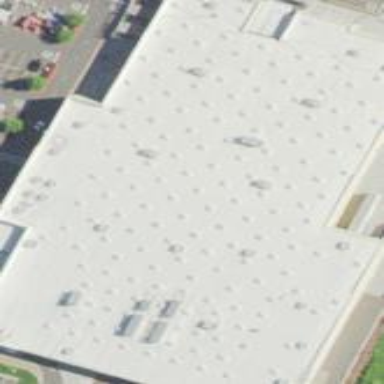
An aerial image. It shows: Retail building.